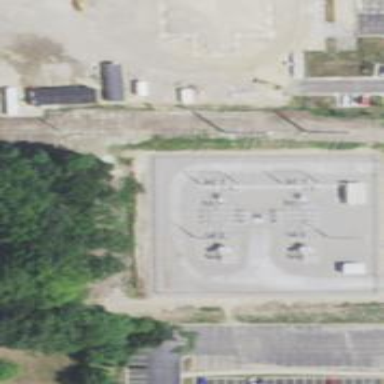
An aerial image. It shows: There is distribution substation enclosed by fence.